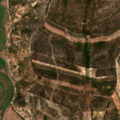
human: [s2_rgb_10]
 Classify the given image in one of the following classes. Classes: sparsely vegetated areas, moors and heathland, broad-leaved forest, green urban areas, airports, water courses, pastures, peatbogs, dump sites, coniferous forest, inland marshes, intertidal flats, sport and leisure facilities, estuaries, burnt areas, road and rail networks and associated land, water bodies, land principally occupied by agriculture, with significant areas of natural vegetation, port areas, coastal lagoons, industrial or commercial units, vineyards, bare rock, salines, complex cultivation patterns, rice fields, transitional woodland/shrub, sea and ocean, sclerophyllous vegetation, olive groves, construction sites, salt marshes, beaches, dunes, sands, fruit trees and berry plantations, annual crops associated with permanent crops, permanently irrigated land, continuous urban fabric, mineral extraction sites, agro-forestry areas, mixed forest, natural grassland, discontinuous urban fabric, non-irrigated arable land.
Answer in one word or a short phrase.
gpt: permanently irrigated land, complex cultivation patterns, broad-leaved forest, transitional woodland/shrub